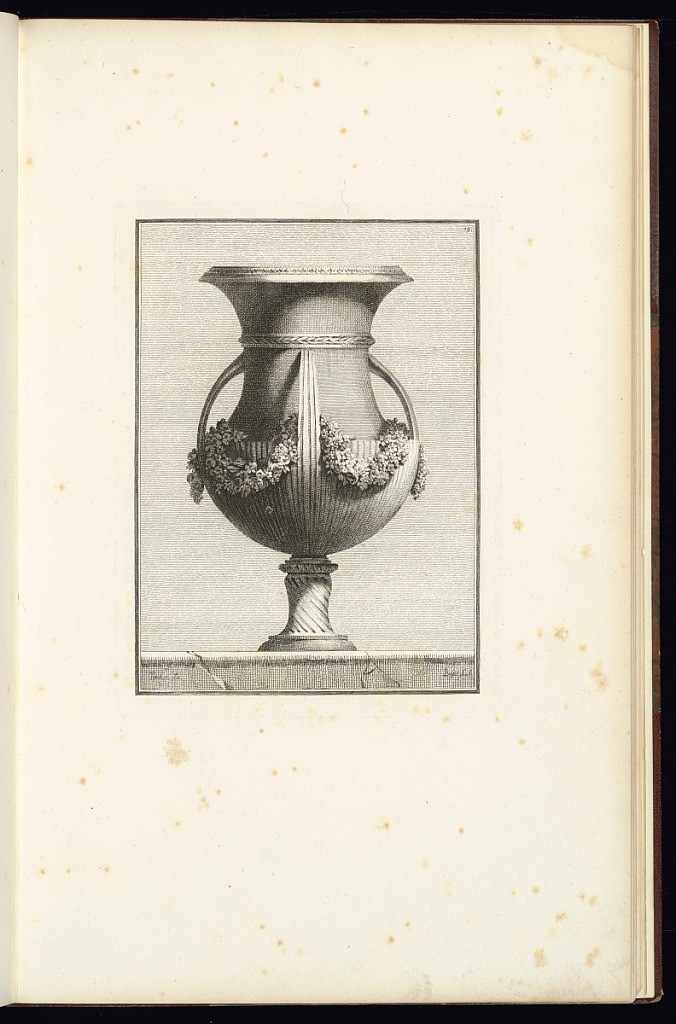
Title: Design for a Vase
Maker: Ennemond Alexandre Petitot, French, 1727 – 1801
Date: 1764
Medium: Etching on laid paper
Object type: Print
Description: Design for a vase, with three large handles visible, decorated with garlands of flowers and gadroon ornament, friezes, and fluting. The plate is signed and numbered.